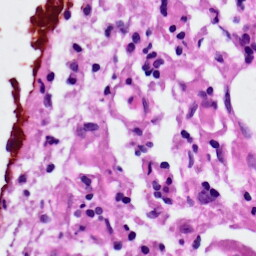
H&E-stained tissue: Lung